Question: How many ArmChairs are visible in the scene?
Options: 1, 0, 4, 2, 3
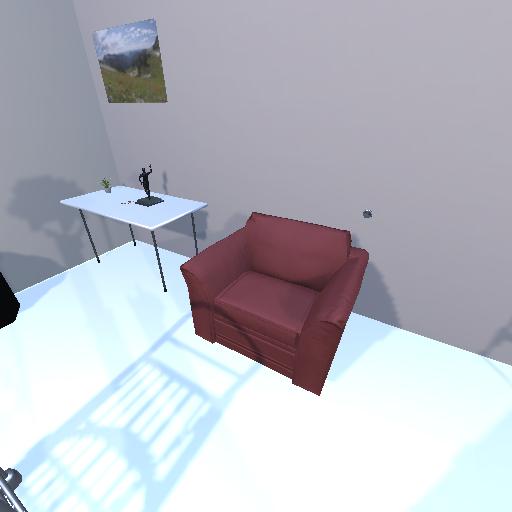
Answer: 1